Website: lowes
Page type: customer-info-address
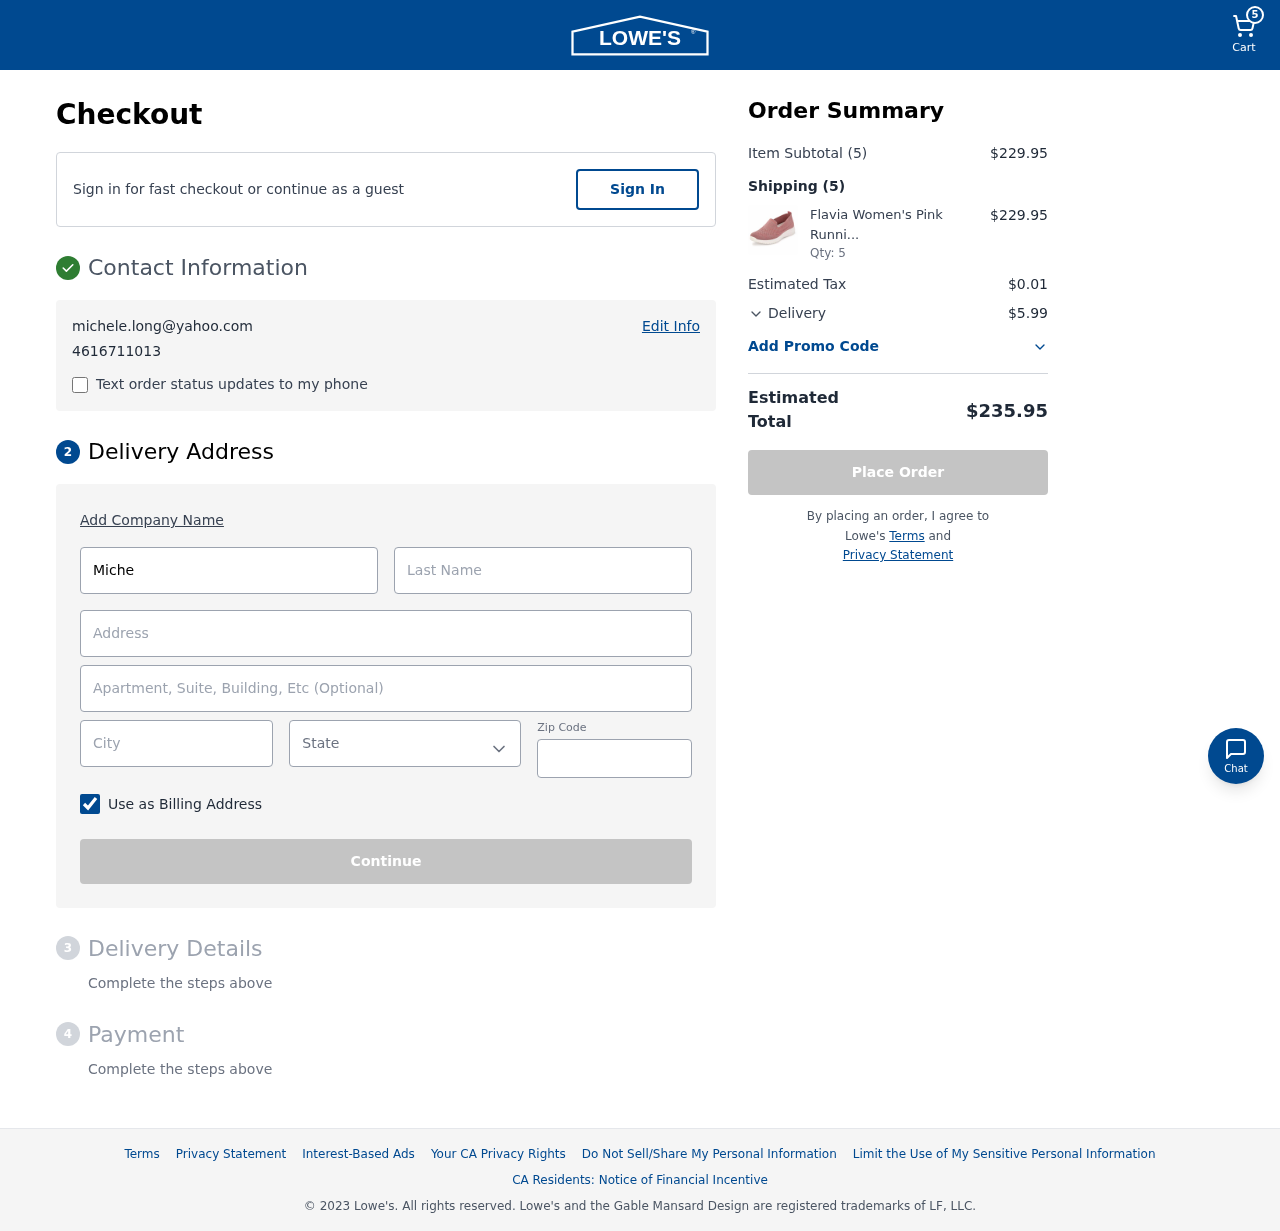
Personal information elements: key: PII_CITY
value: Port Karenton
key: PII_EMAIL
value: michele.long@yahoo.com
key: PII_FIRSTNAME
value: Michele
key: PII_LASTNAME
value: Long
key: PII_PHONE
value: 4616711013
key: PII_POSTCODE
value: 27721
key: PII_STATE
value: Arizona
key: PII_STREET
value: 464 Murray Dale
Product elements: key: PRODUCT1_NAME
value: Flavia Women's Pink Running Shoes-5 UK (37 EU) (6 US) (FKT/ST-1904/NVY)
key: PRODUCT1_QUANTITY
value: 5
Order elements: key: ORDER_NUM_ITEMS
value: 5
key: ORDER_SUBTOTAL
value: $229.95
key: ORDER_NUM_ITEMS2
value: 5
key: ORDER_SUBTOTAL2
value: $229.95
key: ORDER_TAX
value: $0.01
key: ORDER_SHIPPING_COST
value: $5.99
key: ORDER_TOTAL
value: $235.95